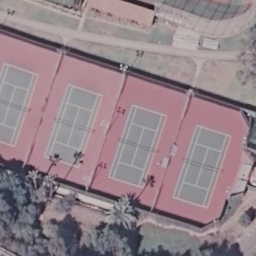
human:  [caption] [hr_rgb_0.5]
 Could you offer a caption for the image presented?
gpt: There are four tennis courts on the red ground arranged neatly and surrounded by some plants .

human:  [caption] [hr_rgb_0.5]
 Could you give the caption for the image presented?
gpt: Four tennis courts on the red ground arranged neatly with many plants surrounded .

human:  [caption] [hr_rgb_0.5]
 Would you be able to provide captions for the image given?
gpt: There are four tennis courts on the red ground surrounded by some plants .

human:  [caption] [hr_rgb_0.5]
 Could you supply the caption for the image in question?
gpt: Four tennis courts are surrounded by many plants .

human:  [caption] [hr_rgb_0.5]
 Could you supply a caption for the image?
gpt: There are four tennis courts arranged neatly and surrounded by many plants .